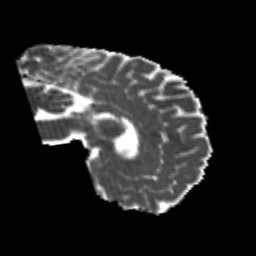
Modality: MD
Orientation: sagittal
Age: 25
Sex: male
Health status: healthy
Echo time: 0.074 s